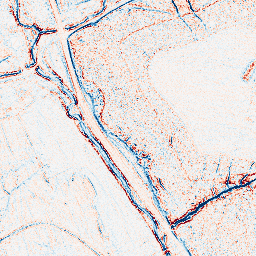
Category: edge_preserving
Decomposition family: bilateral
Decomposition parameters: d: 5
sigma_color: 100
sigma_space: 75
Upsampling method: quadratic
Upsampling parameters: scale: 4
Upsampling scale: 4